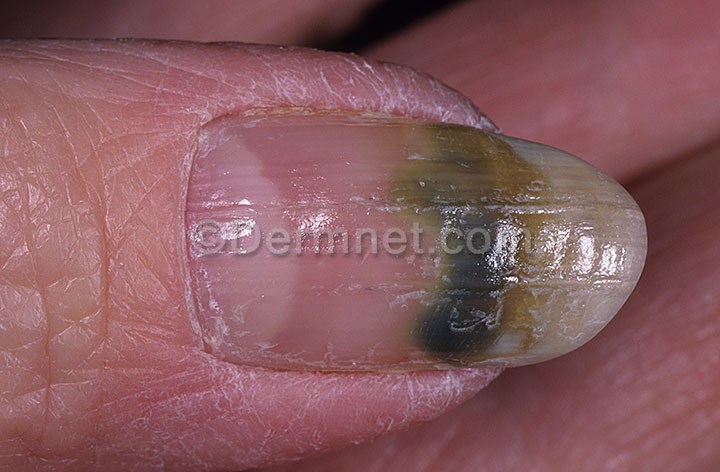
Disease: Nail Fungus and other Nail Disease